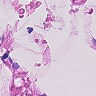
Metastatic tissue present: no